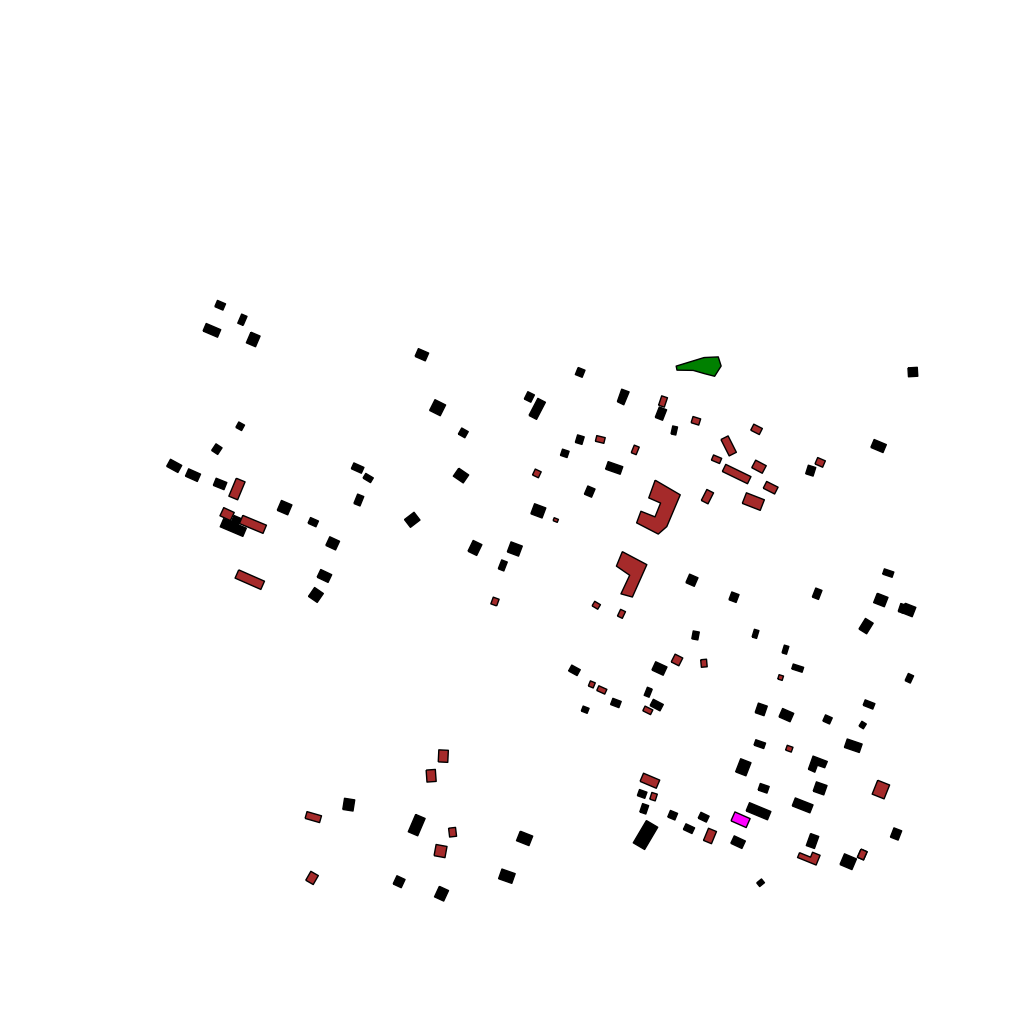
Tags: overhead vector_map, recreation, residential, soviet, individual_rise, low_rise, density_1, Building, Facility, Park, Police, 1.0 km²